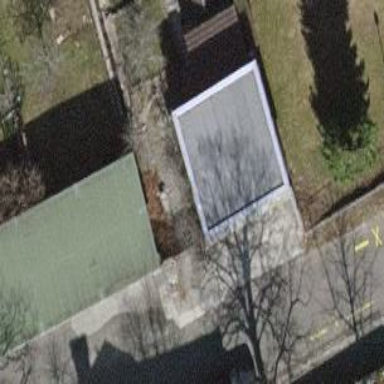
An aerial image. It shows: Flat roofed garages.